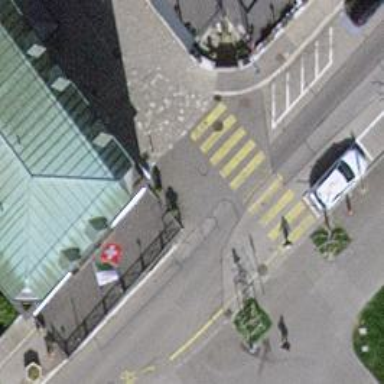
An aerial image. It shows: Marked road crossing.